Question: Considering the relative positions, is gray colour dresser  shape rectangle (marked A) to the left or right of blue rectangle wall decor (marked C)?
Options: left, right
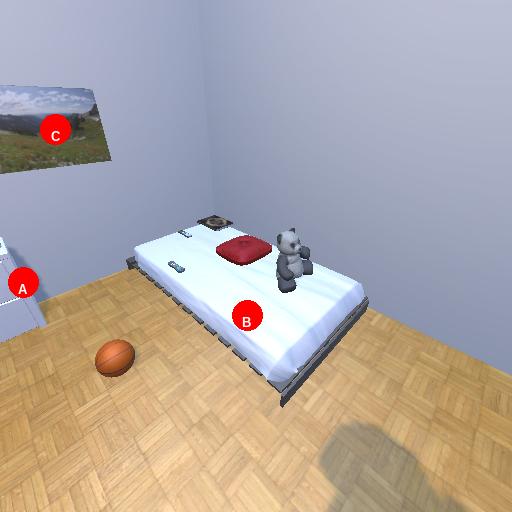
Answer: left